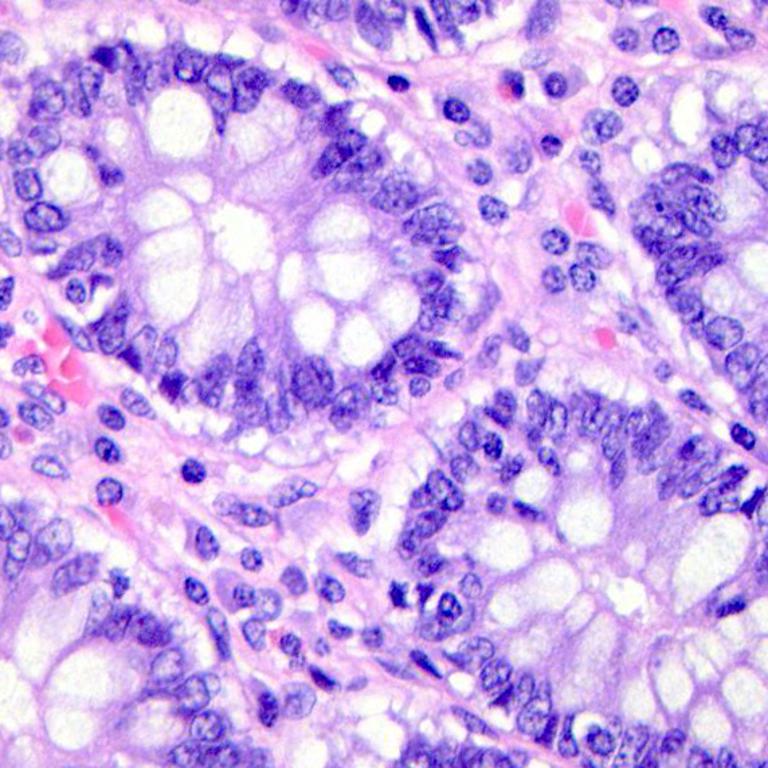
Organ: colon
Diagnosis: benign